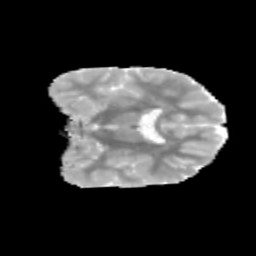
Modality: MD
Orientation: coronal
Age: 10
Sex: male
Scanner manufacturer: siemens
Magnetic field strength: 3 T
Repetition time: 3.8 s
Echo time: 0.07 s